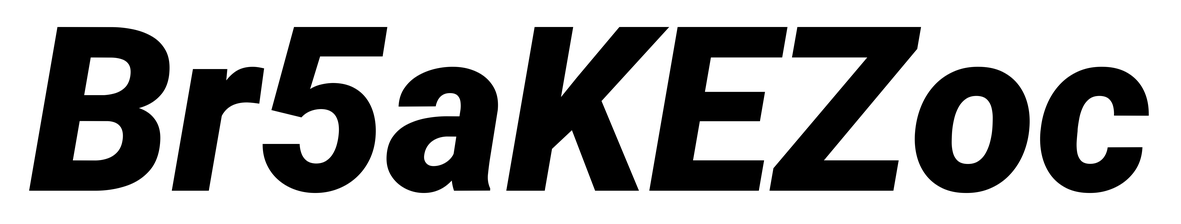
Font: Roboto-Italic_Black_Italic